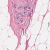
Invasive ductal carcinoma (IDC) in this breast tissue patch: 0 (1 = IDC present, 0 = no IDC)